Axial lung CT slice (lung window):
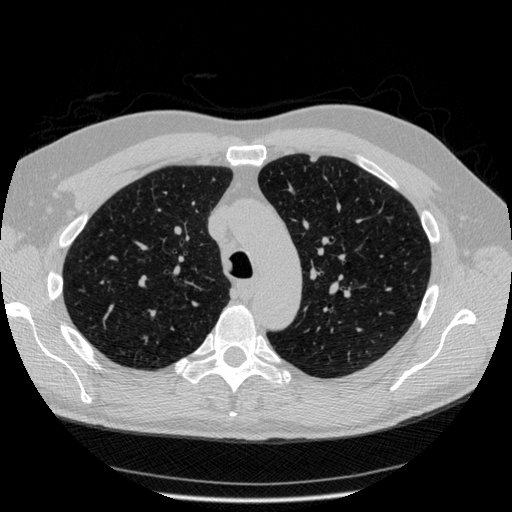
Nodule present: no